Question: I'm trying to rotate a vector in 3 dimensions by creating a rotation matrix from the world to the new rotation. I do the rotation by first rotating around the Z axis, then the Y axis and lastly the X axis using right hand notation.
The matrix I use can be found on wikipedia (<URL>. It's located slightly below the middle of the page in the list of transformation matrices. I'm using the ZYX one:

I now create it with a Z rotation of +45 degrees, a Y rotation of +45 degrees and no X rotation. This gives me the following matrix:
'''
[ 0.5 -0.707 0.5 ]
[ 0.5 0.707 0.5 ]
[ -0.707 0.0 0.707 ]
'''
Now I multiply it by the following vector:
'''
[ 10 ]
[ 0 ]
[ 0 ]
'''
As can be seen it's a 10 unit long vector along the x-axis. I expect the rotated result to be around 6 in the x, y, and z field (with z being negative) as that gives a vector of roughly length 10. Ie the vector is rotated first exactly between the world x and y axis (the first z rotation) and then angled down from there another 45 degrees ending up exactly between the x-y plane and the negative z axis (the second y rotation). In my mind this means three equally long unit vectors representing this vector.
However, both my matrix class and all other programs give me this vector as result:
'''
[ 5 ]
[ 5 ]
[ -7.07 ]
'''
It seems correct as the length of it is 10 as expected. So the question is where am I wrong? I'm sure I'm making some stupid thought error somewhere obvious, because it sure doesn't have three equally long arms :p
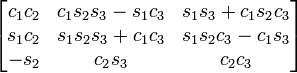
Answer: The ZYX Euler angle rotation matrix is defined as
'''
R_ZYX(dz, dy, dx) = R(Z, dz) * R(Y, dy) * R(X, dx)
'''
There are two different ways of reading the order of the rotations: either from left to right or from right to left. When read from left to right the rotations are about the local axes of the coordinate frame, . It's only when read from that the rotations are about a fixed coordinate frame.
Now to answer the question, let's compute the angle 'dy' you be rotating with if you want all coordinates of the rotated vector to have the same absolute value.
Let 'r' be the length of 'v' and let 'a' be the absolute coordinate value. By Pythogoras, 'a^2 + a^2 + a^2 = r^2', hence 'a = r / sqrt(3)'. The angle of the rotated vector relative to the XY plane is 'dy = asin(a / r) = asin(1 / sqrt(3))', which is about 35.3 degrees. This angle is different from the 45 degrees (or 'asin(1 / sqrt(2))' in radians) that you are currently using.
A test (using Python and the <URL>:
'''
from gameobjects import *
from math import *
import random
V = vector3.Vector3
T = matrix44.Matrix44
def R_x(dx): return T.x_rotation(dx)
def R_y(dy): return T.y_rotation(dy)
def R_z(dz): return T.z_rotation(dz)
def fmt(v): return "(%.3f, %.3f, %.3f)" % (v[0], v[1], v[2])
dx = 0
dy = asin(1 / sqrt(3.0))
dz = pi / 4
v = V(10, 0, 0)
print "ZYX Euler angle transformations:"
print fmt((R_z(dz) * R_y(dy) * R_x(dx)).transform(v))
dy = pi / 4
print fmt((R_z(dz) * R_y(dy) * R_x(dx)).transform(v))
'''
The output:
'''
ZYX Euler angle transformations:
(5.774, 5.774, -5.774)
(5.000, 5.000, -7.071)
'''
The last line for 'dz = dy = pi / 4' shows that the program agrees with your Euler angle implementation.